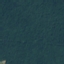
Label: Forest